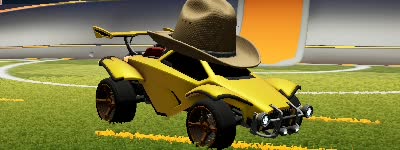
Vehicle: octane